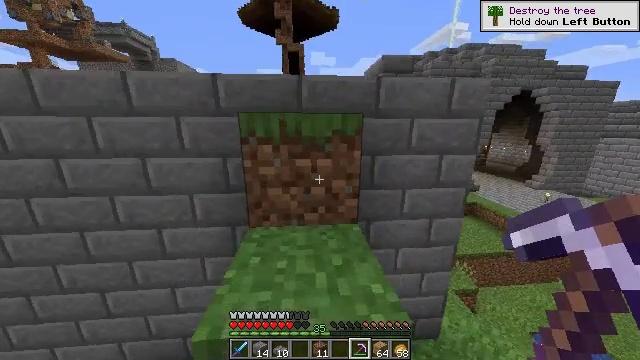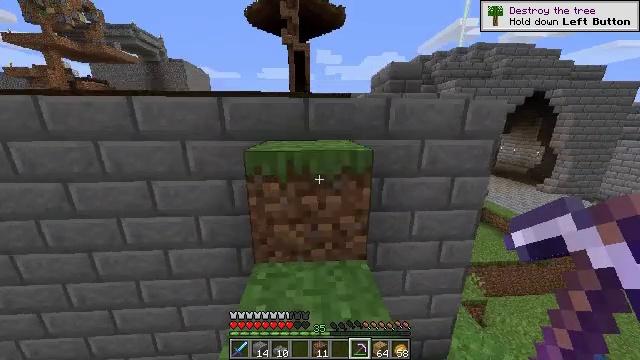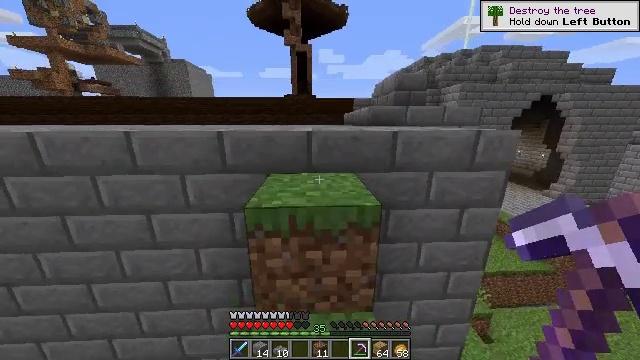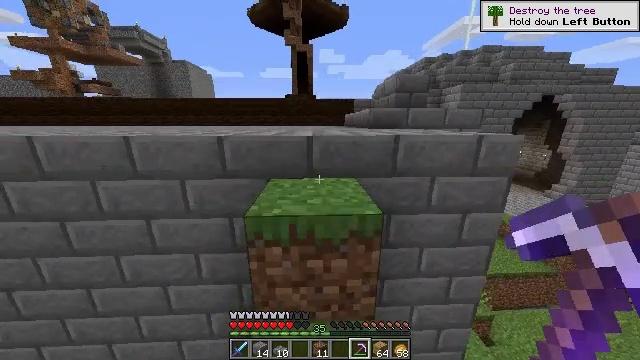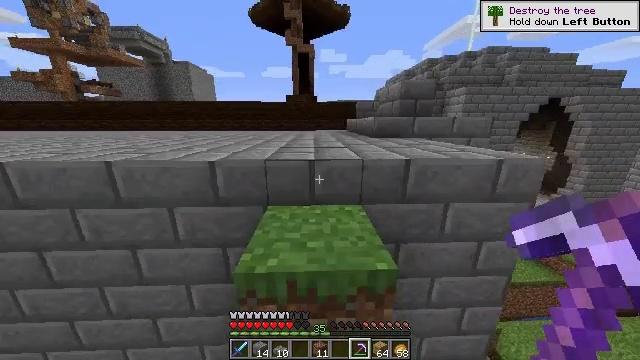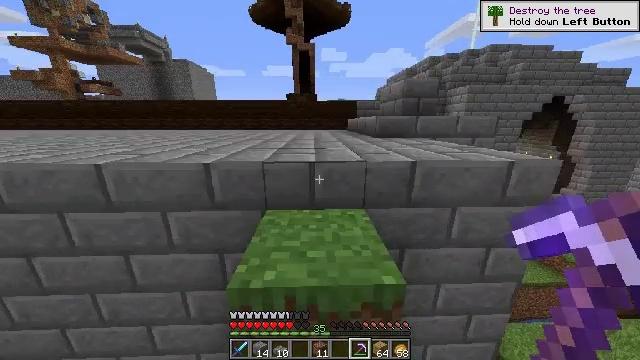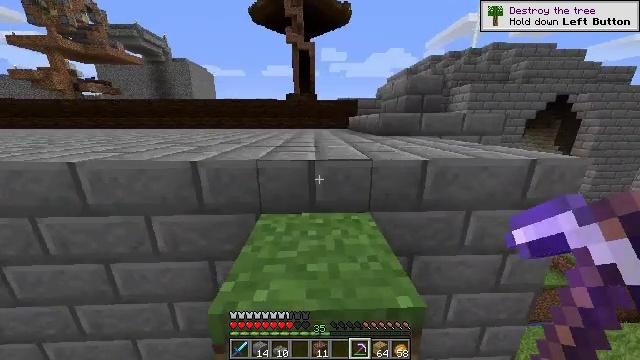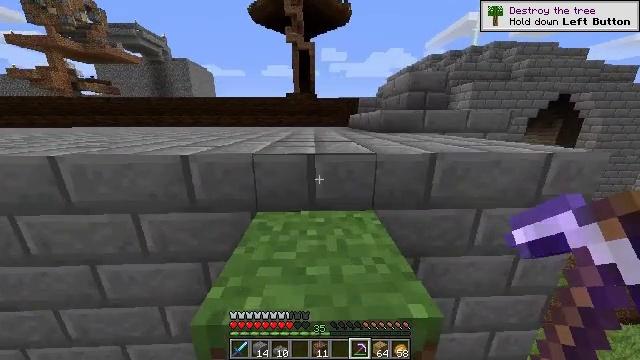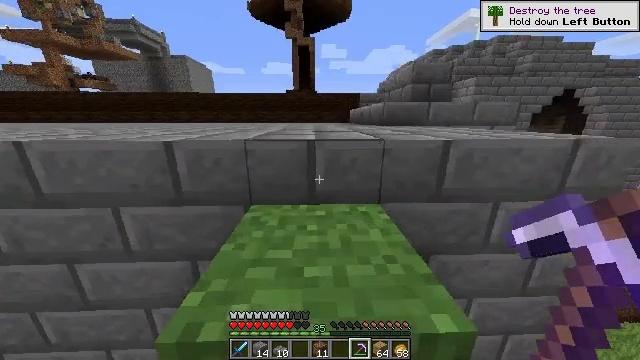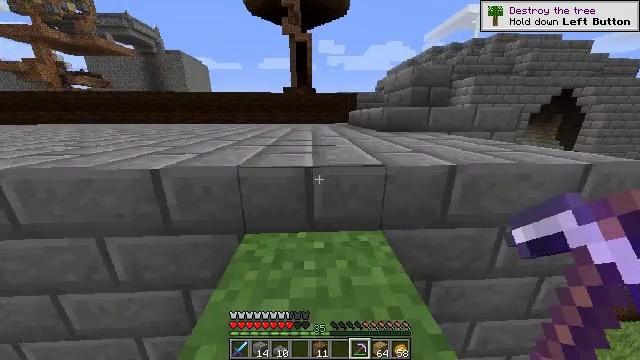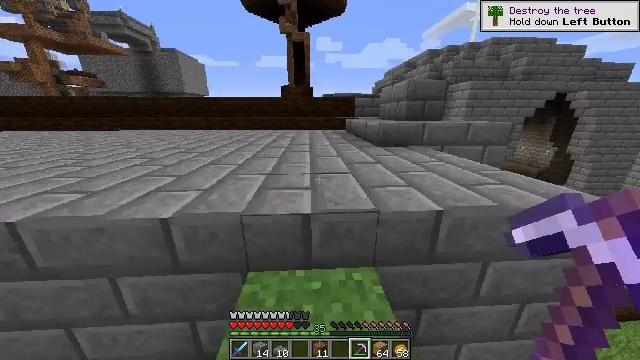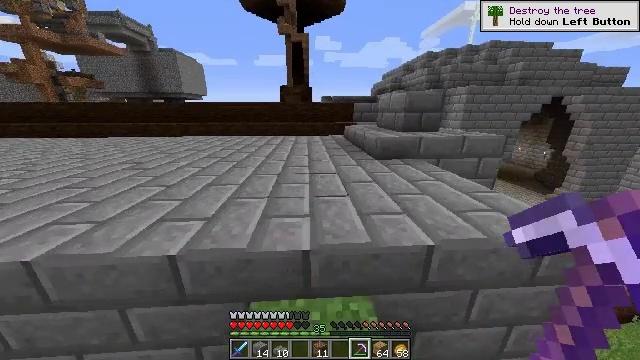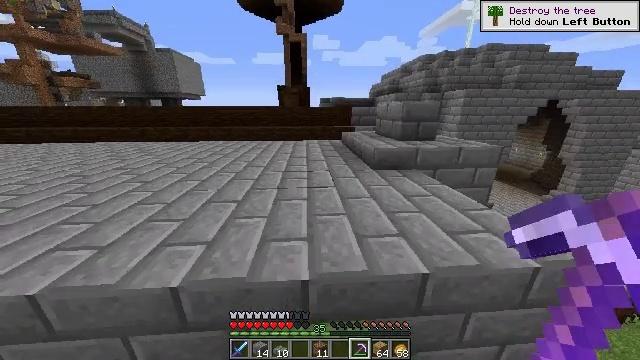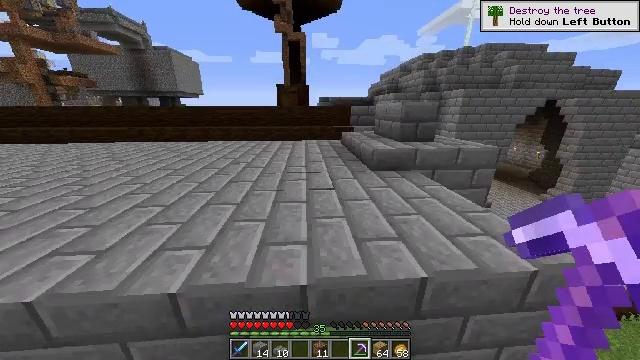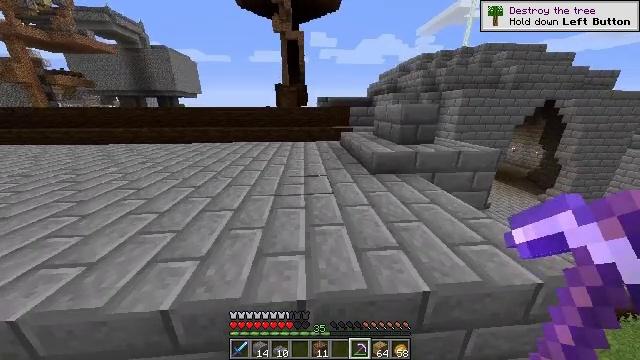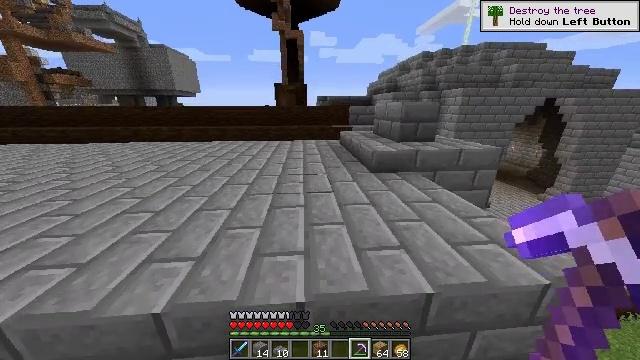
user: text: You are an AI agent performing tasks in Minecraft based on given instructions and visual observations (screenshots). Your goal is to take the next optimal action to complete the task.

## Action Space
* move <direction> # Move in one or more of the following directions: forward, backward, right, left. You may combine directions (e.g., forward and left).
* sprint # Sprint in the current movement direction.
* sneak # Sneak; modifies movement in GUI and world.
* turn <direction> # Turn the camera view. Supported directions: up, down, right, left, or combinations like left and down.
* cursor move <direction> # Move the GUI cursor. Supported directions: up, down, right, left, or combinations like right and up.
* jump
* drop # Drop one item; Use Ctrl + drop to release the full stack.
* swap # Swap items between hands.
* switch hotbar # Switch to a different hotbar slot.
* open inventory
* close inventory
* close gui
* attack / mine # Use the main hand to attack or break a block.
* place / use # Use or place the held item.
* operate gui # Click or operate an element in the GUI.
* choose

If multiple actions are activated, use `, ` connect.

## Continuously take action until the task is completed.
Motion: motion action
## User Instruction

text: Mine stone bricks from a structure.
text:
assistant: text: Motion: move forward, turn left, jump
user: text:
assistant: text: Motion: move forward
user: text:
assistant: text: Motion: move forward
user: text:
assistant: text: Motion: move forward
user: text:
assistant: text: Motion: move forward
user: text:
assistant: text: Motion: move forward
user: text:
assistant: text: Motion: move forward
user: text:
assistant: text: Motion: move forward, jump
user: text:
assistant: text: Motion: move forward, jump
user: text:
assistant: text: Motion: move forward, jump
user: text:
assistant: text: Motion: move forward, jump
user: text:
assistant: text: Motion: move forward
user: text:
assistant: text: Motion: move forward
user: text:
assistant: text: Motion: move forward
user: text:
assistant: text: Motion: no_op
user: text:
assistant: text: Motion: no_op
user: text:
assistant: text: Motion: turn right
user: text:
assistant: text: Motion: turn right
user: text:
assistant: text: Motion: no_op
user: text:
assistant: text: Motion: no_op
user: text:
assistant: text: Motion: no_op
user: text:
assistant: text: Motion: no_op
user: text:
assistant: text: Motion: no_op
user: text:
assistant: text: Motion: turn down
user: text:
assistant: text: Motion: move back, turn down
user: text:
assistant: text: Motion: move back
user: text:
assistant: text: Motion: move back
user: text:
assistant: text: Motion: move back
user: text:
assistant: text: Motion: move back
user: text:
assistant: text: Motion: move back and move right